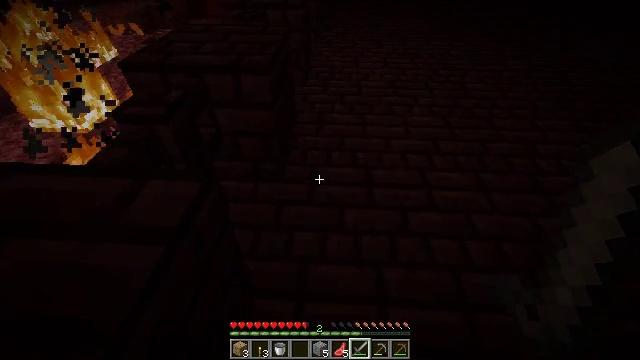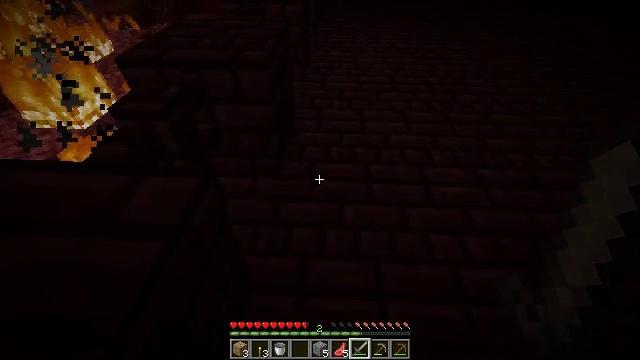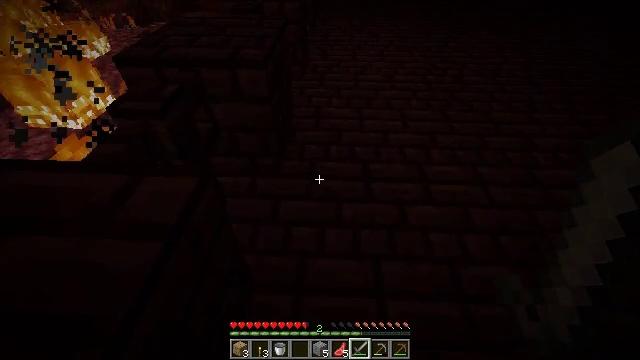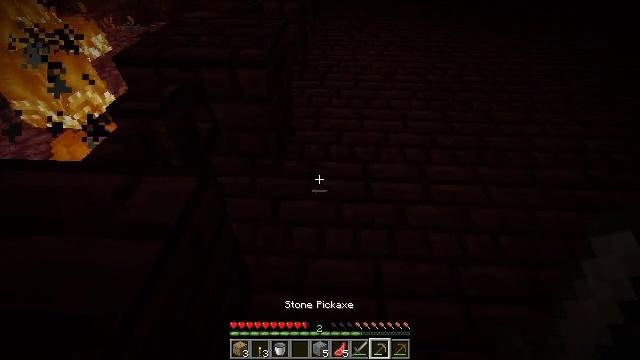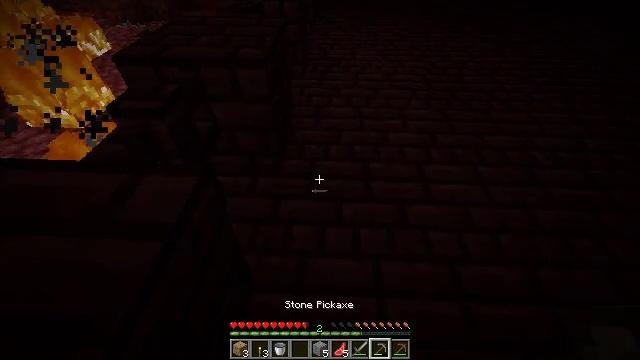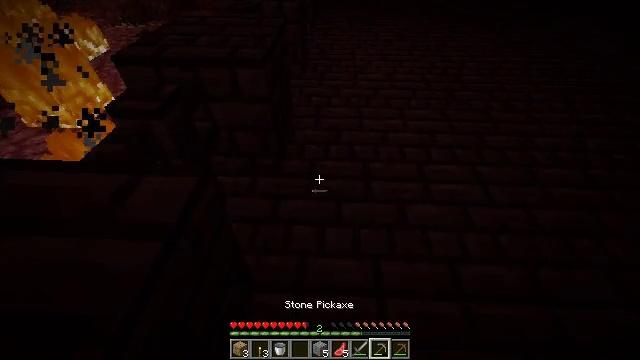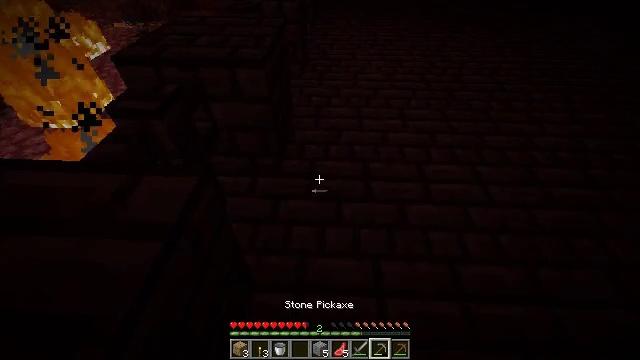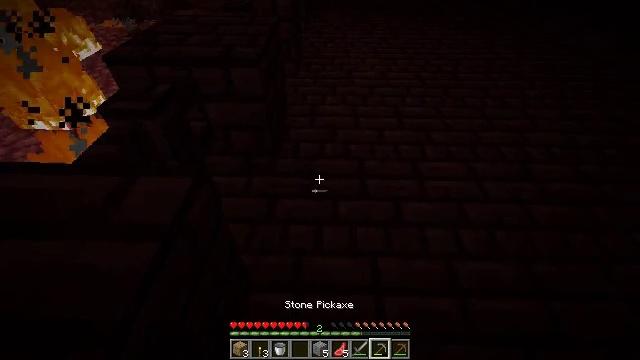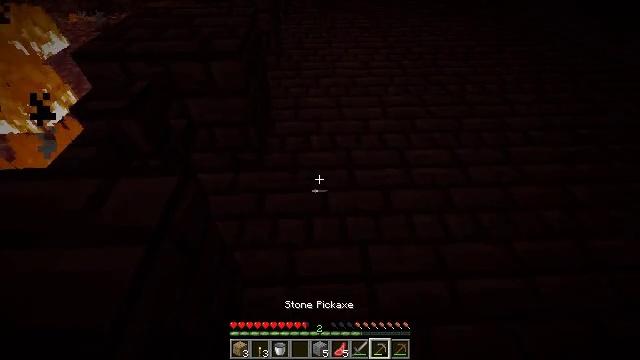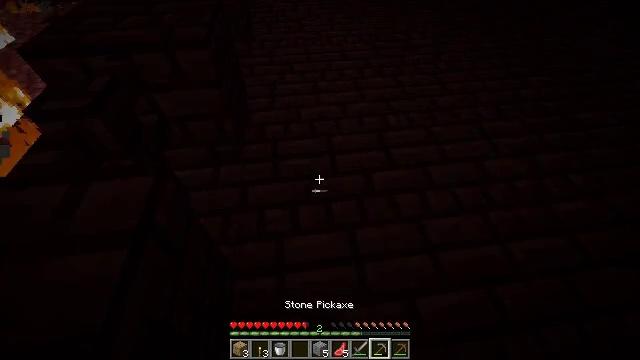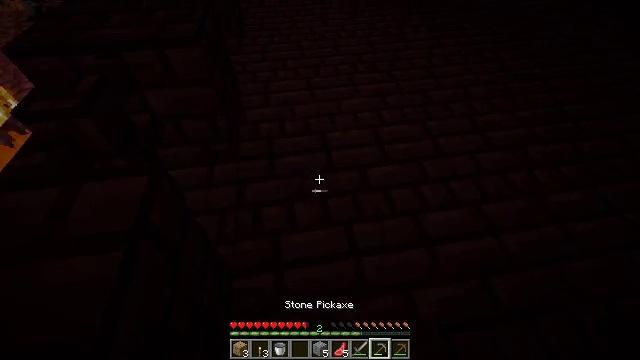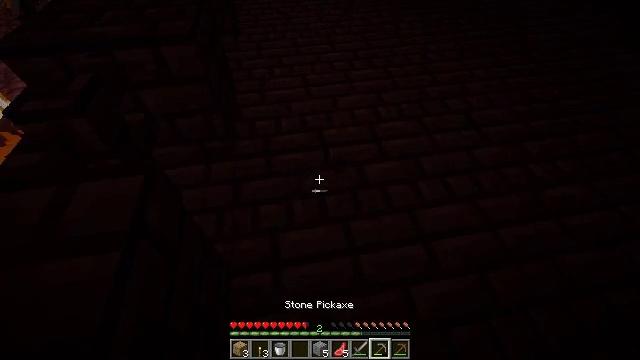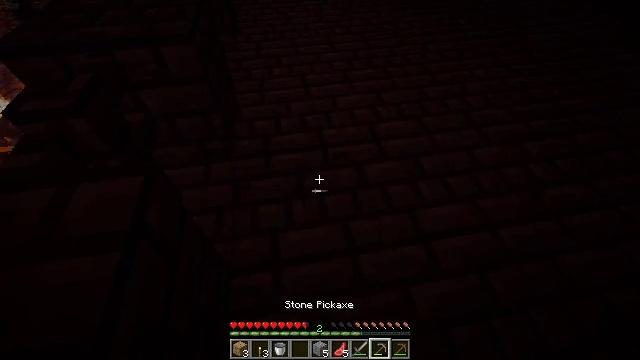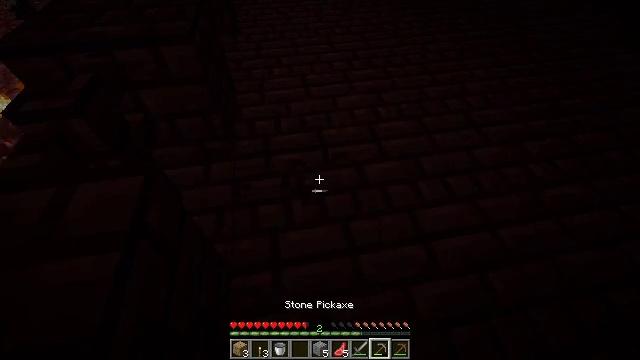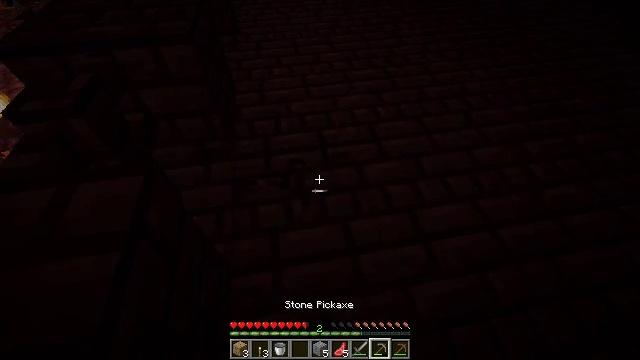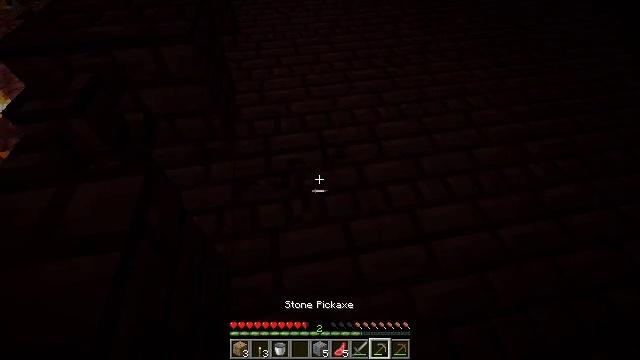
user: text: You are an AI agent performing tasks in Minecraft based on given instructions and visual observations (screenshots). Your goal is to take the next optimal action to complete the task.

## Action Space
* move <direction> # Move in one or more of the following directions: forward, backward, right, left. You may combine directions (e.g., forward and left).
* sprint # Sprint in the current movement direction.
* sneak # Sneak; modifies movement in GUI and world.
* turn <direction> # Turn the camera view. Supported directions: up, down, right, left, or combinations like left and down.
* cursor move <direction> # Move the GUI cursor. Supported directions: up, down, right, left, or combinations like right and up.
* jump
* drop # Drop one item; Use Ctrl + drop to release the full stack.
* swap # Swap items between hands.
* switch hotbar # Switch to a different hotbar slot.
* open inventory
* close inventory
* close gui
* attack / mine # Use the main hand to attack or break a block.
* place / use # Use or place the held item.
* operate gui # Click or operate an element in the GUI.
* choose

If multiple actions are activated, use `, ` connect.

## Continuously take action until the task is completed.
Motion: motion action
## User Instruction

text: Mine nether bricks.
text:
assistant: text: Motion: no_op
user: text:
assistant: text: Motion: no_op
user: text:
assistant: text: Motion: no_op
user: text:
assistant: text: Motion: no_op
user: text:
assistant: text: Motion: no_op
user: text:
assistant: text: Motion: no_op
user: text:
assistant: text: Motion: turn right
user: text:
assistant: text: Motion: turn right and down
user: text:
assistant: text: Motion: turn right and down
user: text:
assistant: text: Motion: turn right
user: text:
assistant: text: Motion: attack / mine
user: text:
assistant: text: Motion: attack / mine
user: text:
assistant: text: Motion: attack / mine
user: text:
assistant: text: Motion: attack / mine
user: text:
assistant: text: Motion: attack / mine
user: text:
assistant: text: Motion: attack / mine
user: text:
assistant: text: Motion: attack / mine
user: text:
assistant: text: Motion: attack / mine
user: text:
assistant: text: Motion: attack / mine
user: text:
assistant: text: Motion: attack / mine
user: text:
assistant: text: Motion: attack / mine
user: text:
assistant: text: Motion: attack / mine
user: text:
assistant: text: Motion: attack / mine
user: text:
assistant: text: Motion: attack / mine
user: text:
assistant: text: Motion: attack / mine
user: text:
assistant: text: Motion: attack / mine
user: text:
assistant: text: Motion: attack / mine
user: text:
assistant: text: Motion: turn up, attack / mine
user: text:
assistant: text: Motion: turn up, attack / mine
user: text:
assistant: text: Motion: turn up, attack / mine